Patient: sex M, age 54
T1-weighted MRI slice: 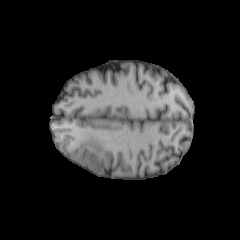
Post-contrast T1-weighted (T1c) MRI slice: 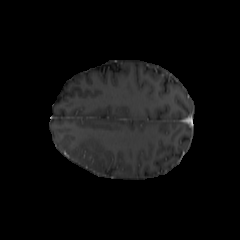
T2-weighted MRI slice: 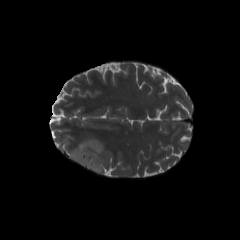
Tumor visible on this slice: yes
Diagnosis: Astrocytoma, IDH-wildtype
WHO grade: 3